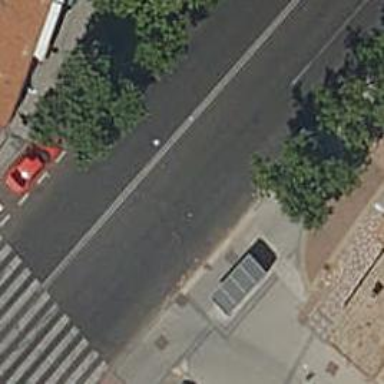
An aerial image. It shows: Public transport stop position.